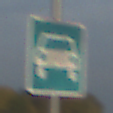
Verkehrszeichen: Kraftfahrstrasse
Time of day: SunriseSunset
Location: Outdoor (Nature)
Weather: PartlyCloudy
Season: NotSpecified
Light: Natural